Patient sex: F
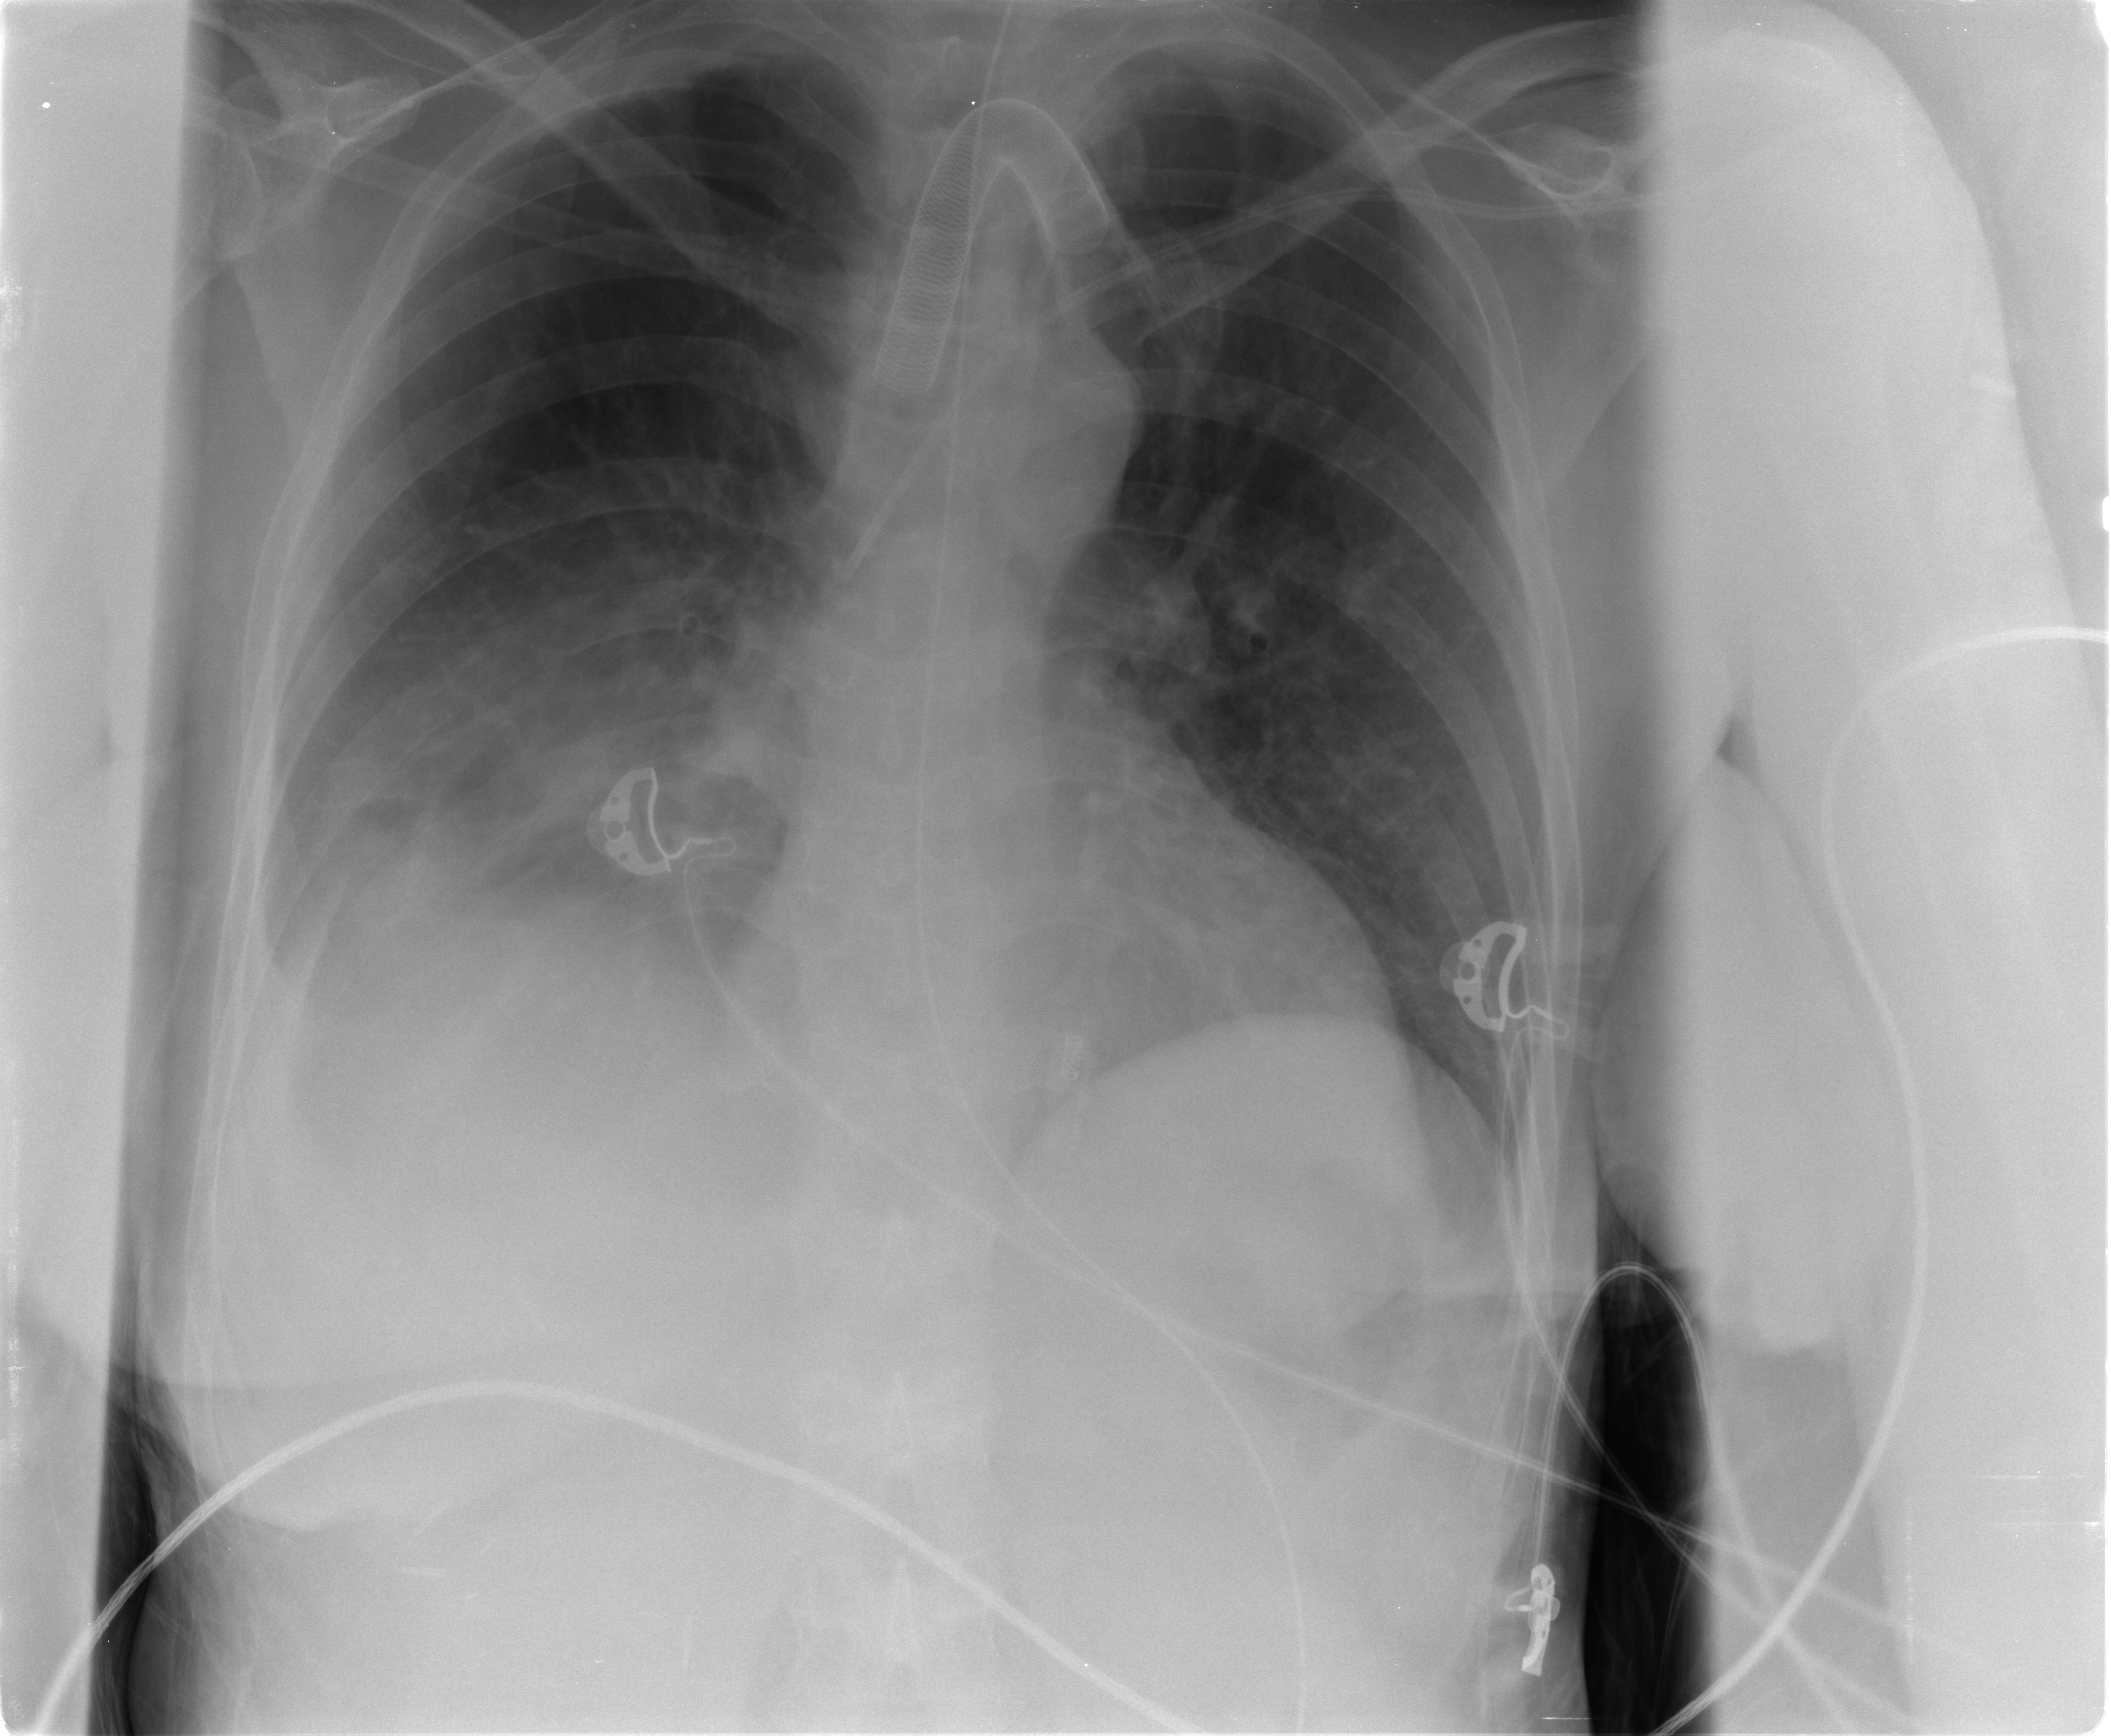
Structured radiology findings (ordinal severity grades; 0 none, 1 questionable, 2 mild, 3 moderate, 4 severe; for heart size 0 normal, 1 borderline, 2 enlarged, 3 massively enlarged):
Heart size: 0
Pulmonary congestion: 0
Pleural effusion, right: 3
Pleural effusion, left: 0
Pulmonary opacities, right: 1
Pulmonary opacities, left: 0
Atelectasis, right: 3
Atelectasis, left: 0